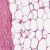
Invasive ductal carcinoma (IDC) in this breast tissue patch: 0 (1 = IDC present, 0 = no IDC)